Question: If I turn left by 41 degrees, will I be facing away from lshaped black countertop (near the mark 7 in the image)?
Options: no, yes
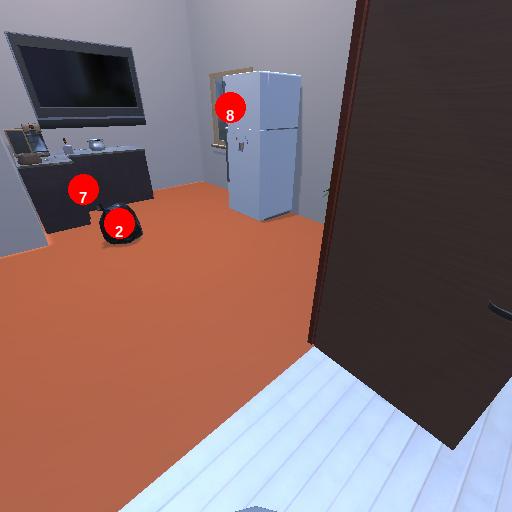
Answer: no